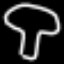
Label: mushroom